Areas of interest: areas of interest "Guiyuan No. 7 Building"
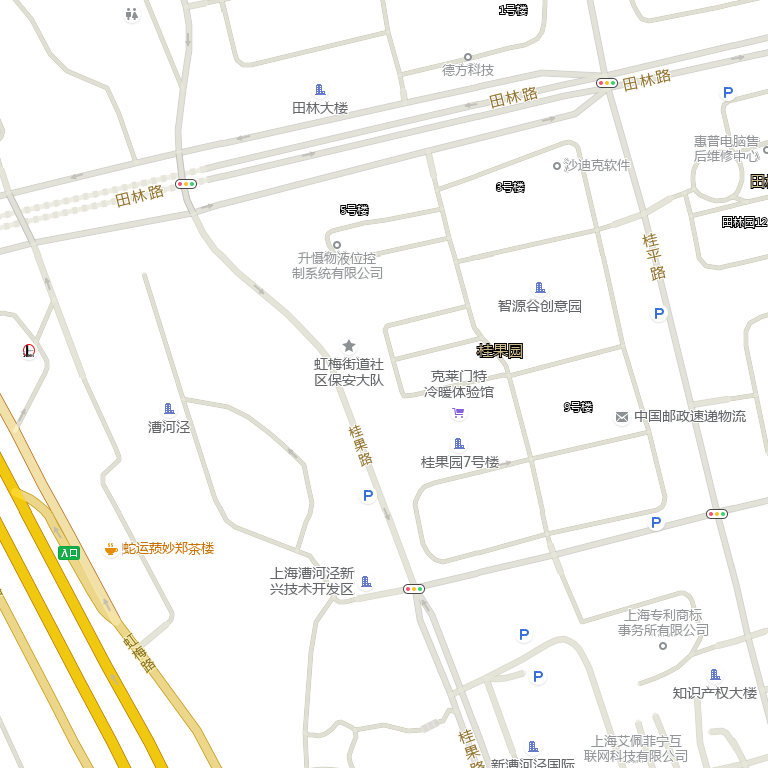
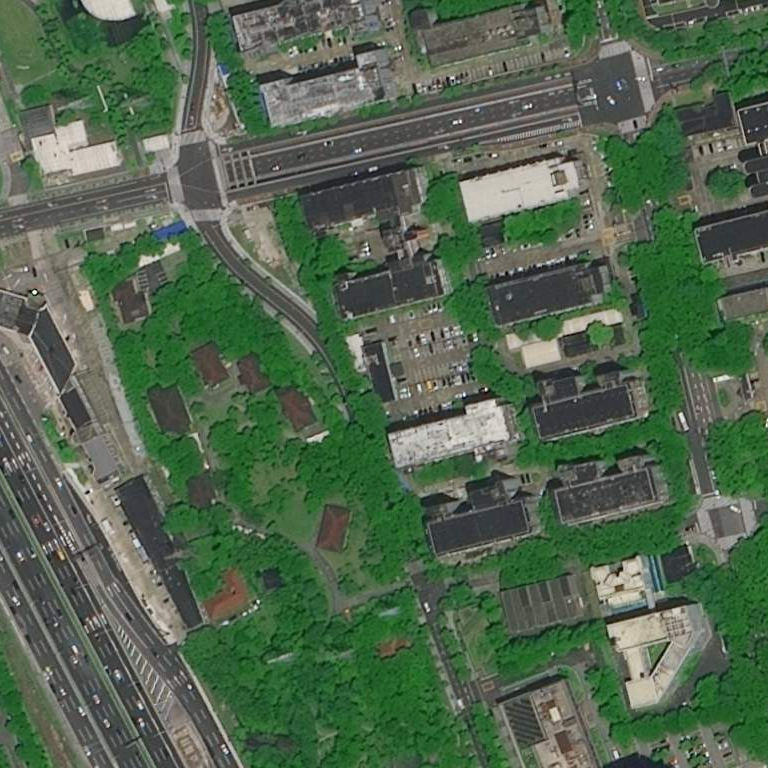